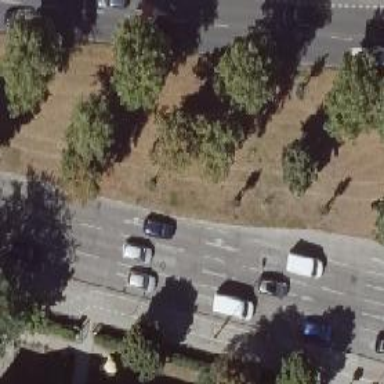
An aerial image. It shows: Avenue of deciduous broadleaved trees.